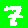
Digit: 7